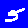
Digit: 5